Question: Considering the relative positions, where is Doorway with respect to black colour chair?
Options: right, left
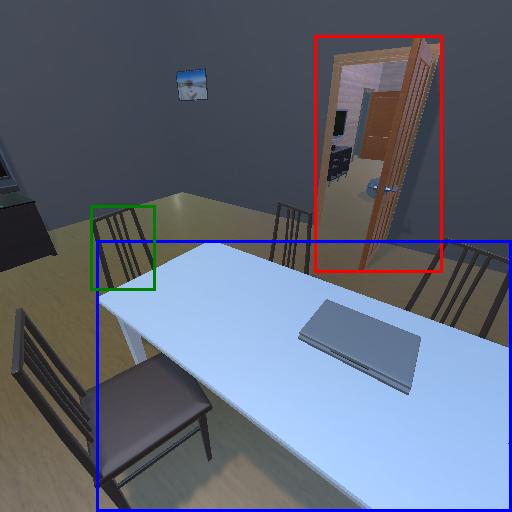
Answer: right